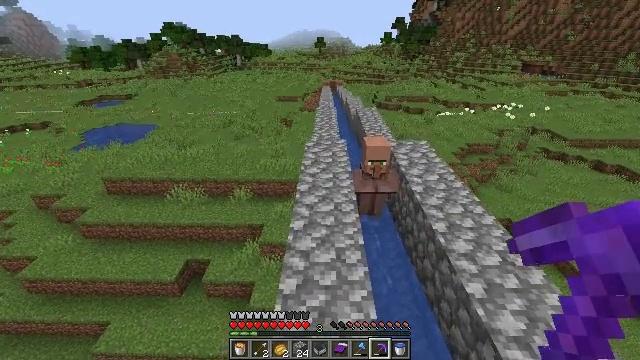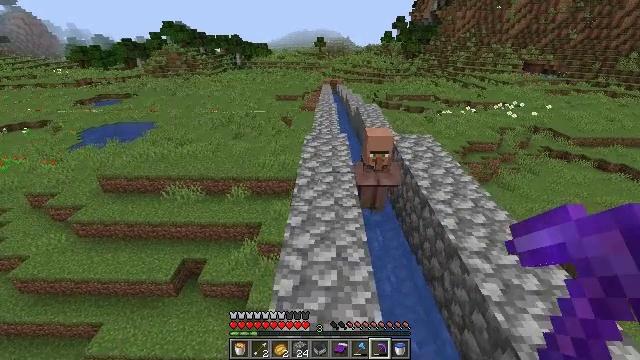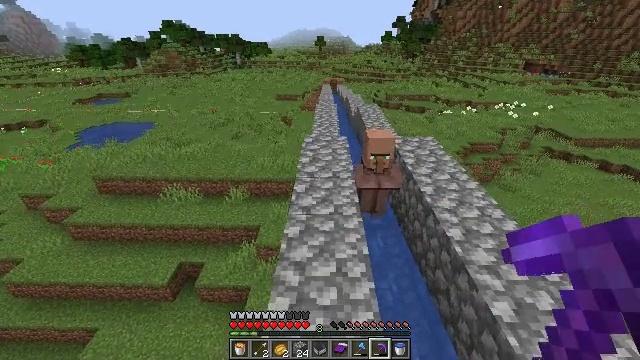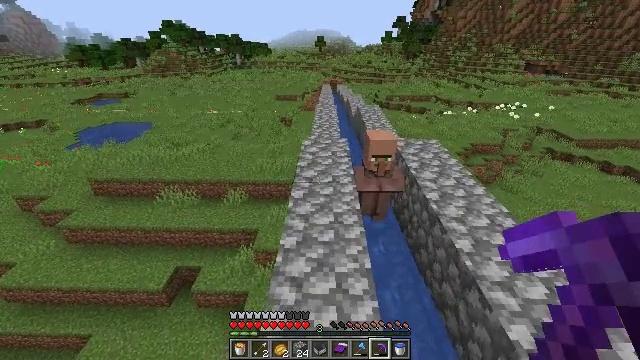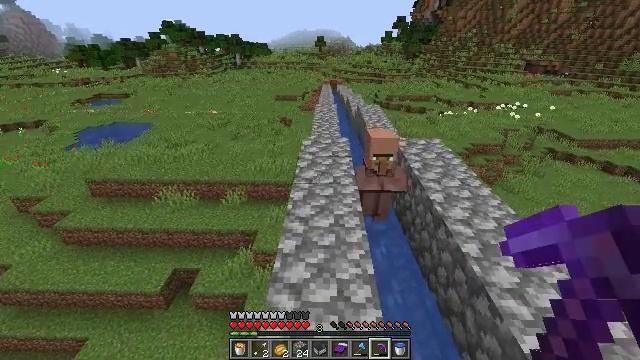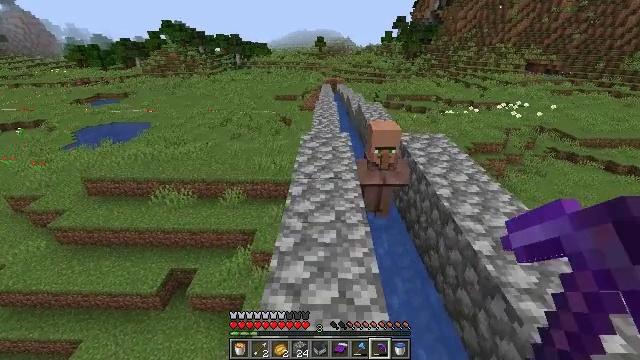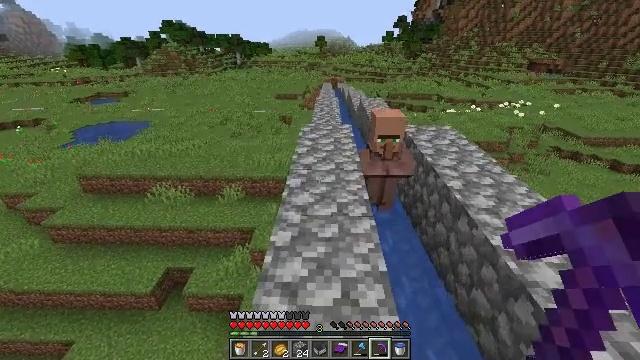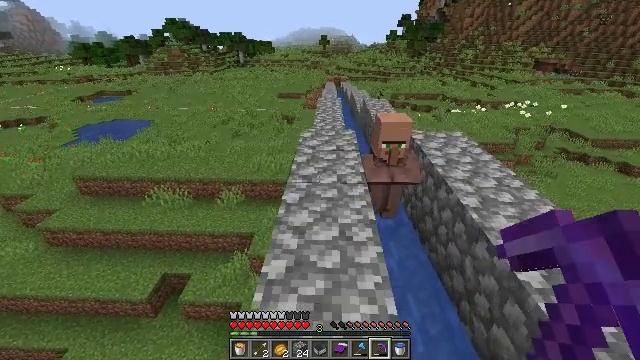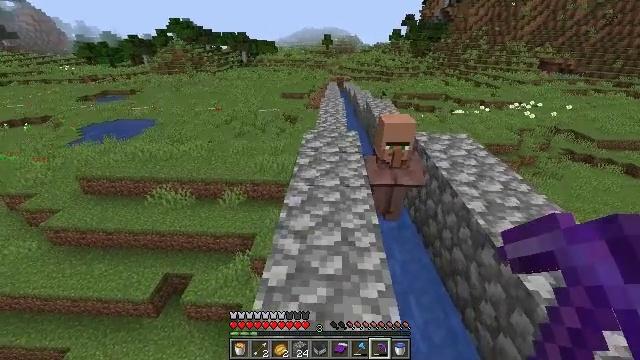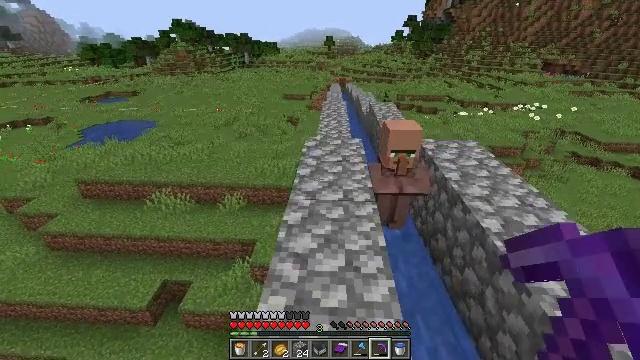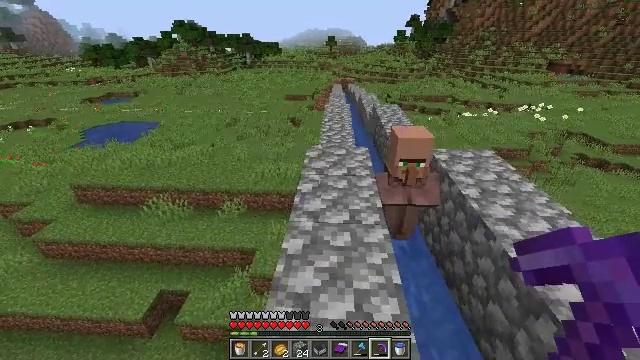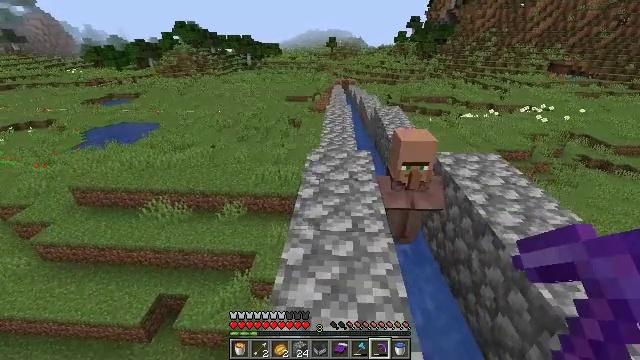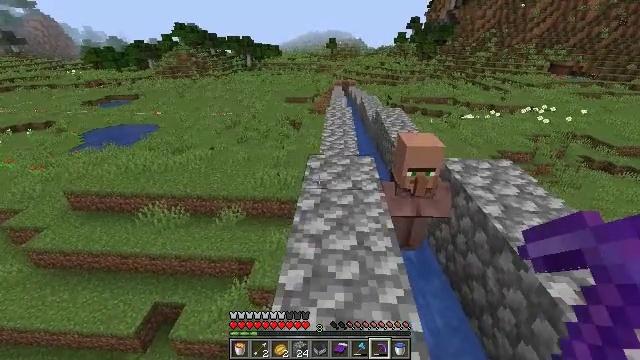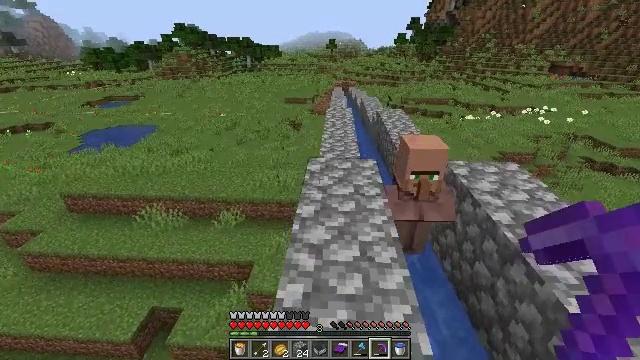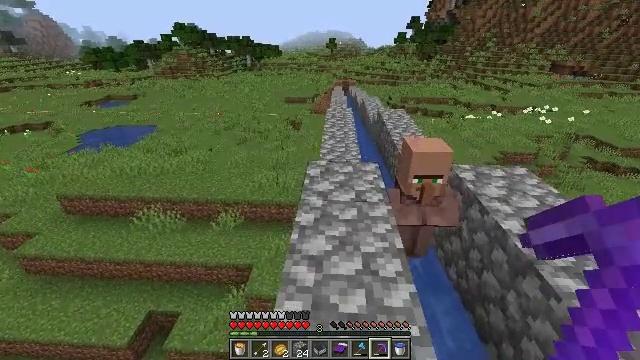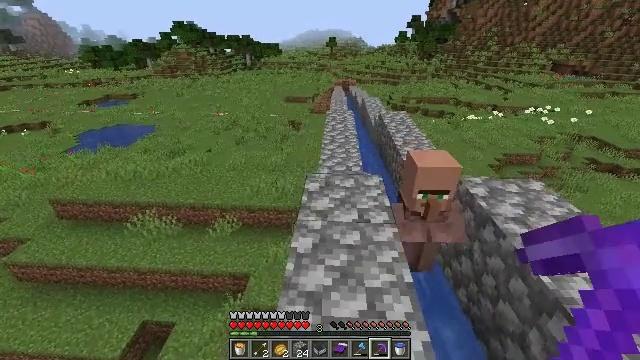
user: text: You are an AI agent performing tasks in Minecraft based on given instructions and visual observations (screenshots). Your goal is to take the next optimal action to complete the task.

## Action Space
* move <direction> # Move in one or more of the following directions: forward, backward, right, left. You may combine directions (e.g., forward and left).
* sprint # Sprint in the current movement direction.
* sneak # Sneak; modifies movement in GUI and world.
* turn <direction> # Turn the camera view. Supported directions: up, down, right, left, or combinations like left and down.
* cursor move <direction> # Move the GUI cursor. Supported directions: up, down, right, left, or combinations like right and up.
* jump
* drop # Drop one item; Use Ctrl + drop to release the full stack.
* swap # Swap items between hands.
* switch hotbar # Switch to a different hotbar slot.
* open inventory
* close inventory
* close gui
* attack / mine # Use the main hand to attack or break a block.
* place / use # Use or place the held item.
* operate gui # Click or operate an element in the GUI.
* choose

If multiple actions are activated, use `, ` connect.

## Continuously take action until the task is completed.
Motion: motion action
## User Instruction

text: Mine cobblestone to craft tools and furnaces.
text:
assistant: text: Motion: move forward
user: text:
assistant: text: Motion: move forward
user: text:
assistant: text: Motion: move forward
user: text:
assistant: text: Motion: move forward
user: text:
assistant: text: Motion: move forward
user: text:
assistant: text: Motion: move forward
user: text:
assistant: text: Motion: move forward
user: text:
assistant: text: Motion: move forward
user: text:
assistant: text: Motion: move forward
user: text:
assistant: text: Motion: move forward
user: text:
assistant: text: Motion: move forward
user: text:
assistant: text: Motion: move forward
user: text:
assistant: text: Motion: move forward
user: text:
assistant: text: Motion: move forward
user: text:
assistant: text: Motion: move forward
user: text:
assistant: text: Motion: move forward
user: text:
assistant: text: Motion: move forward
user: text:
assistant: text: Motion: move forward
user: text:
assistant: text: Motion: no_op
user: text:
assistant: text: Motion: no_op
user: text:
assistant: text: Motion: no_op
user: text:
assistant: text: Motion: no_op
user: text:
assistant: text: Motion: no_op
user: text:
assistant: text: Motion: no_op
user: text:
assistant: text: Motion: no_op
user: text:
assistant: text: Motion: move right
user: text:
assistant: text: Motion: move right
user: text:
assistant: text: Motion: move right
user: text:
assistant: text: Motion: no_op
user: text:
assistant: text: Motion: no_op